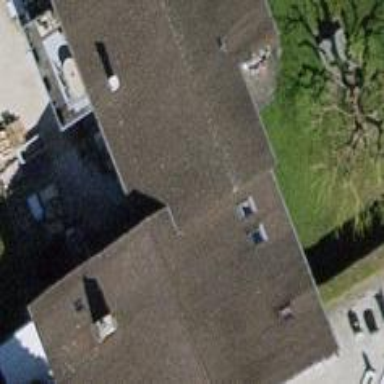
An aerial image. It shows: Detached building with gabled roof.